Question: I'm new to using VSTS and I'm trying to create some web tests to form a load test for an ASP.NET WebForms app I've inherited.
The site heavily uses 'AJAX Pro', an AJAX framework that was about before Microsoft released their AJAX framework with UpdatePanels etc.
The problem I'm having is that the web test recorder seems to be appending the AJAX requests to the end of the test:

Because they are appended to the end of the test, after I've logged out, the requests don't have the .ASPXAUTH cookie token in the request, and ASP.NET responds with a 302 back to the login page (as I'd expect) and this causes the test to fail.
I can manually move these ajax request to the correct position in the sequence of requests so the tests pass - but this example is a very simple test and the application makes LOTS of AJAX requests and this wouldn't be viable to do in larger & more complex tests.
So, why is it doing this, and what can I do so that AJAX requests are made in the correct order?
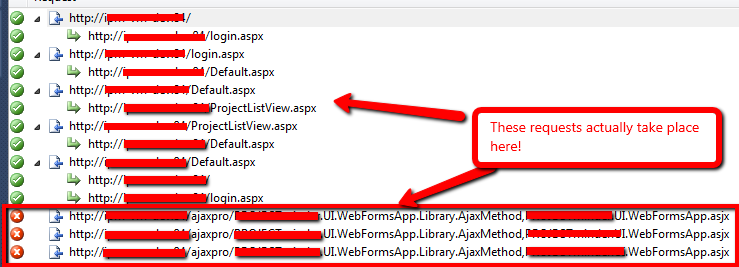
Answer: When the builtin webtest recorder fails you, it's time to fire up the irreplaceable, free <URL> http proxy/recorder, do your recording with it, and then use the "Export to Visual Studio WebTest" feature to create a webtest from the recording. You can even use Fiddler while recording in Visual Studio so you can get both recordings simultaneously and you can compare to see what Visual Studio got wrong.
As an http proxy, Fiddler captures http traffic and in the correct order. It will save your sanity, guaranteed.